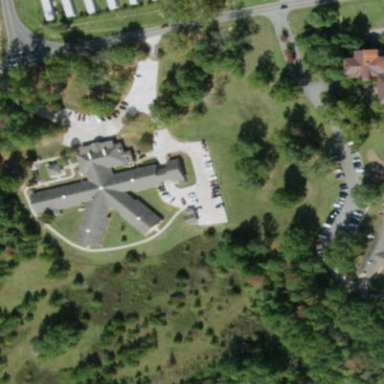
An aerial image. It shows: Nursing home building.